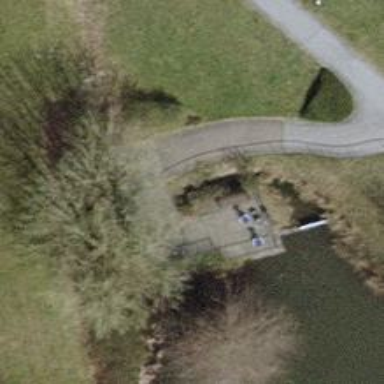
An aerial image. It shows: Bench.